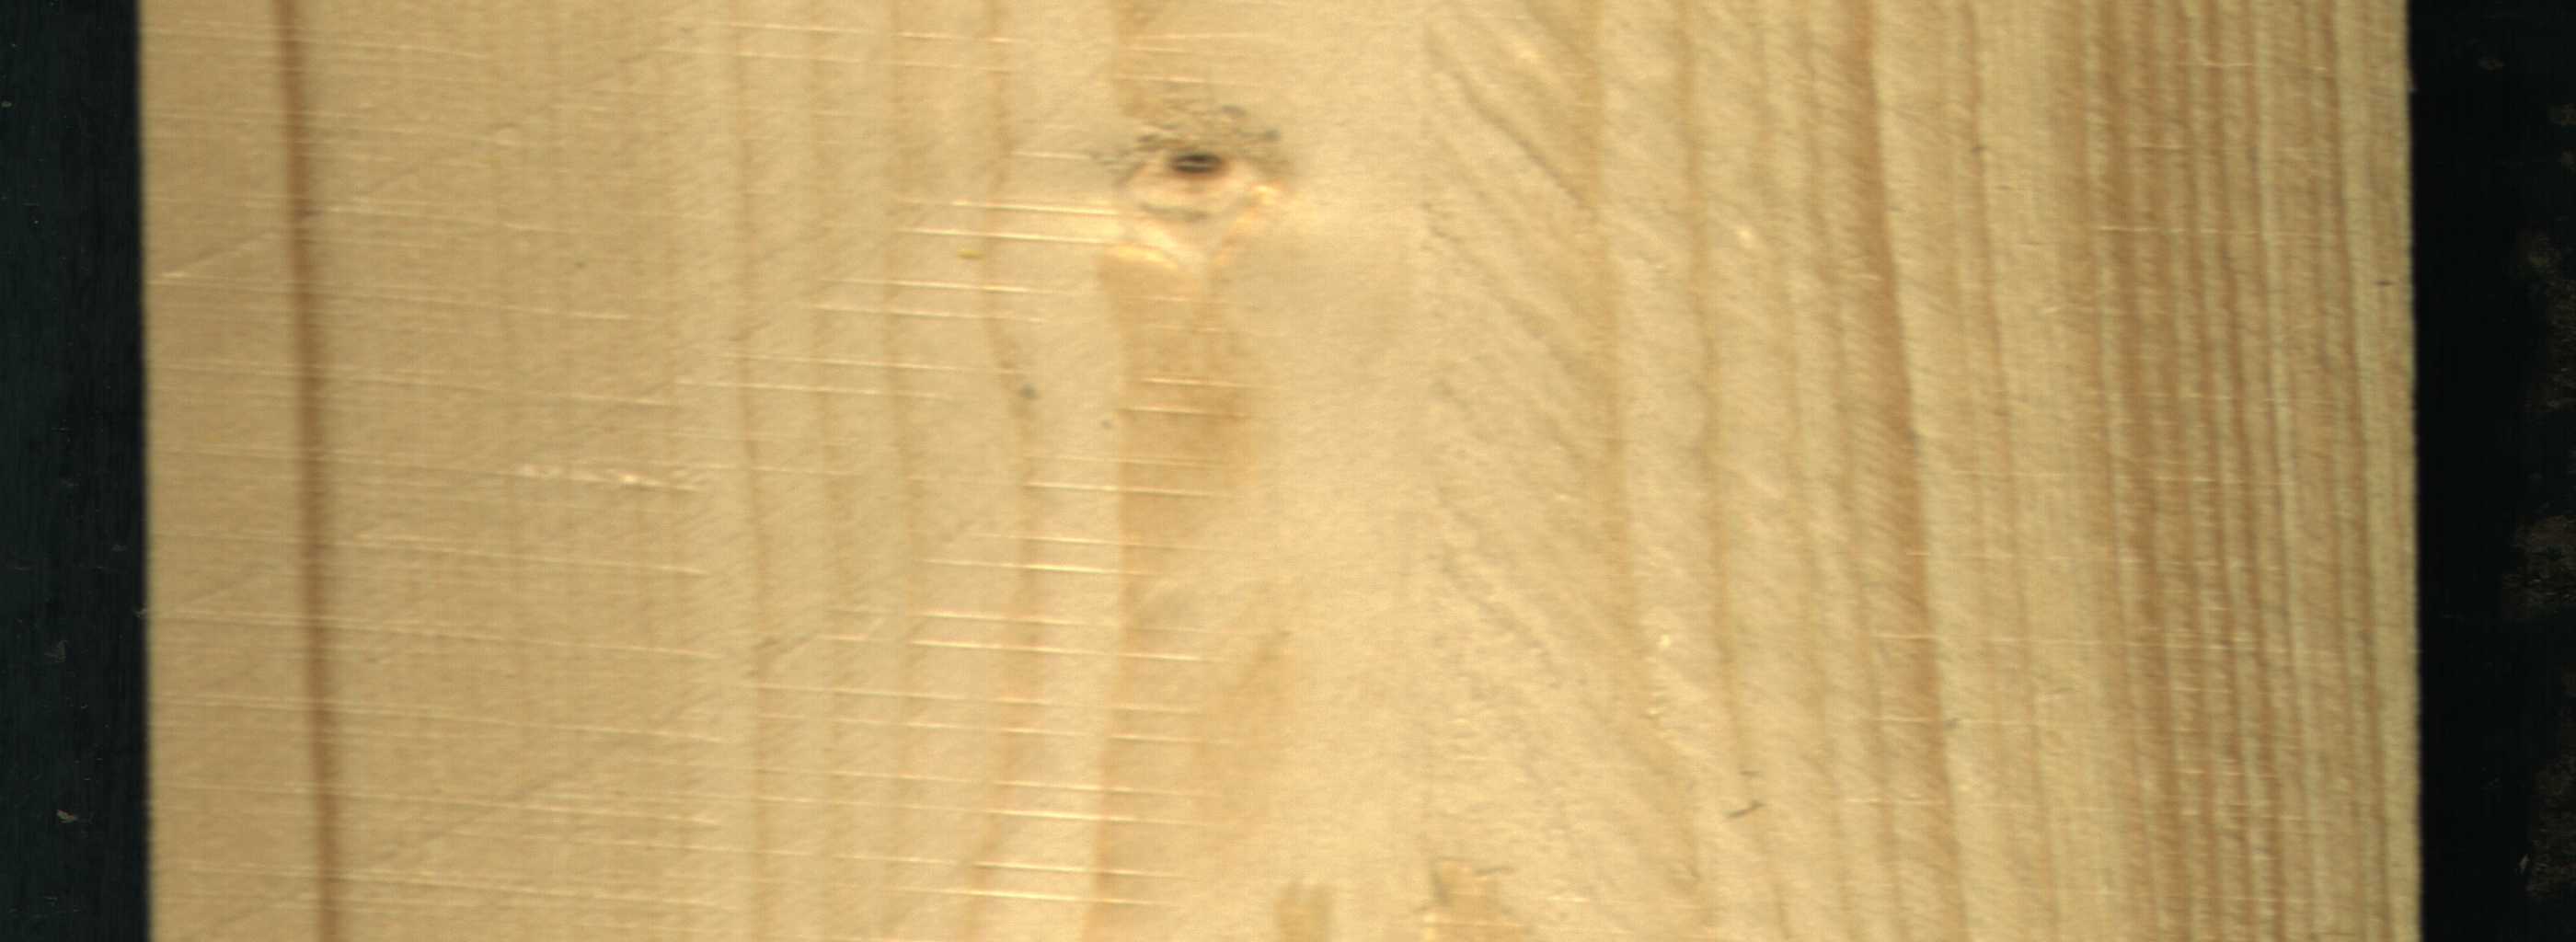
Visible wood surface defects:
Live_Knot